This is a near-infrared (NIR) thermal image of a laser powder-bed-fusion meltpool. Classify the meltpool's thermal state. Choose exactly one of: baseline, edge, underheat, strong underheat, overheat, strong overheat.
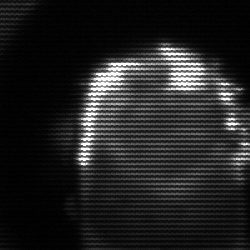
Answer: baseline